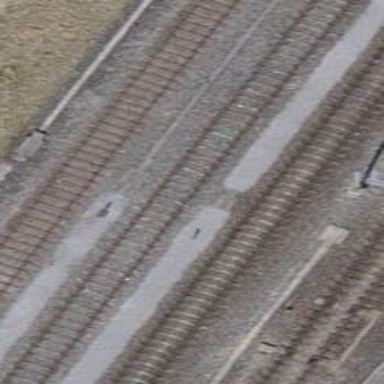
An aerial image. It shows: Railway yard with one track.